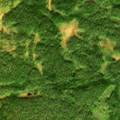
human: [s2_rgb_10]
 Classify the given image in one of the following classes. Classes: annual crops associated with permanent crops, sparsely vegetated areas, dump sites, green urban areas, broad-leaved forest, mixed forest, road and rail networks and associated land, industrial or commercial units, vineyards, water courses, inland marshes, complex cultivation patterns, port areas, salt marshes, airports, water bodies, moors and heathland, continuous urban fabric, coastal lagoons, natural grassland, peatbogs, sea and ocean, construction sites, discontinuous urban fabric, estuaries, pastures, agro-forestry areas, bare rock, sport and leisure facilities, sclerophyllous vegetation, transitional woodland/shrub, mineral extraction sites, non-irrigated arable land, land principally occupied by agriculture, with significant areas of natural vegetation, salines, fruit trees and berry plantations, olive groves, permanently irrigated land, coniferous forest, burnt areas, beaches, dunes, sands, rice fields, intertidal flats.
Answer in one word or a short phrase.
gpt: coniferous forest, transitional woodland/shrub